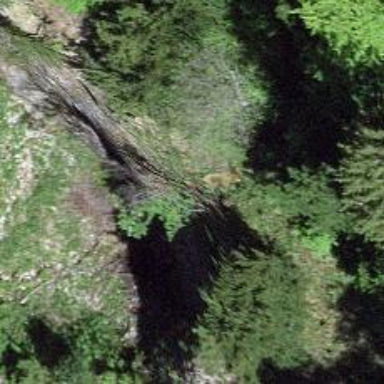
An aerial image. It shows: Natural cliff.